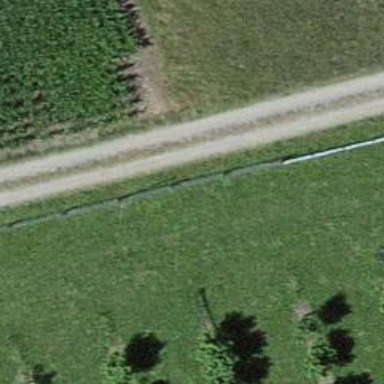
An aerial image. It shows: Agricultural track with grade3 tracktype.